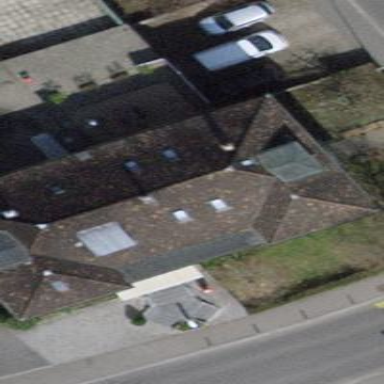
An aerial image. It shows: Building with hipped roof shape.